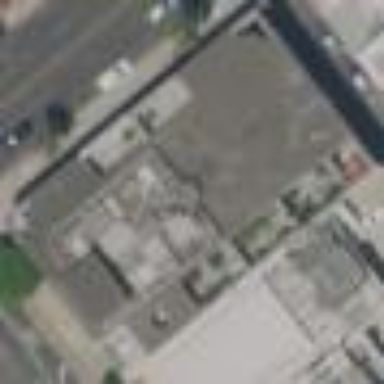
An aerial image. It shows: Retail building.